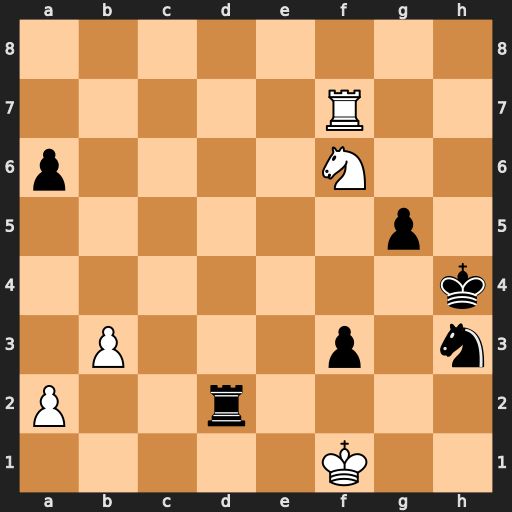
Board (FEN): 8/5R2/p4N2/6p1/7k/1P3p1n/P2r4/5K2
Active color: w
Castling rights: -
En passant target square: -
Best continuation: Rh7+ Kg3 Ne4+ Kf4 Nxd2